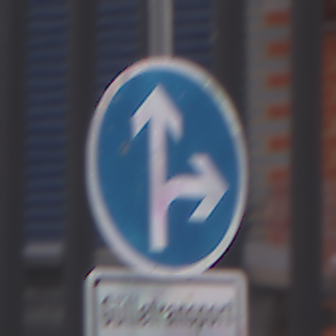
Verkehrszeichen: VorgeschriebeneFahrtrichtungGeradeausOderRechts
Zusatzzeichen unten: BesondereFahrzeugeUndTransportgueter12
Umgebung: Outdoor, Urban
Tageszeit: MorningAfternoon
Wetter: Overcast
Licht: Natural
Jahreszeit: NotSpecified
Kontrast: LowContrast